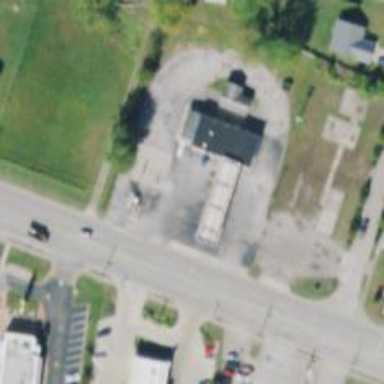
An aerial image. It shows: Convenience shop.